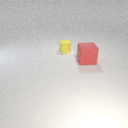
small yellow rubber cylinder behind large red rubber cube